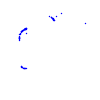
Particle: kaon